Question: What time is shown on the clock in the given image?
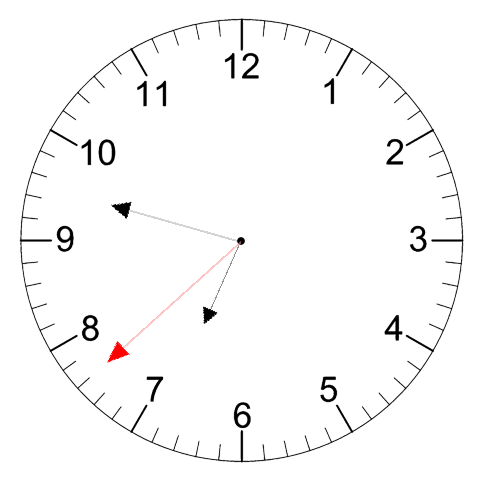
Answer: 06:47:38